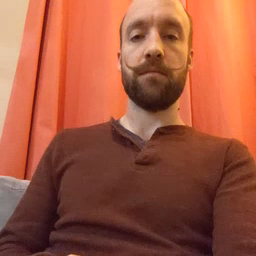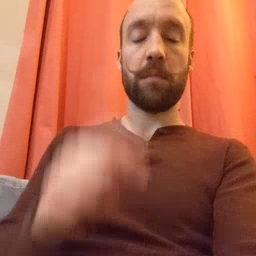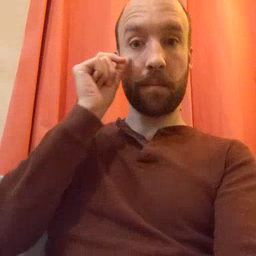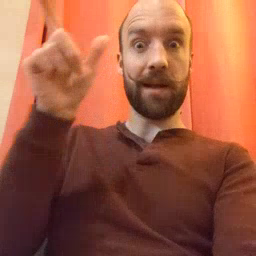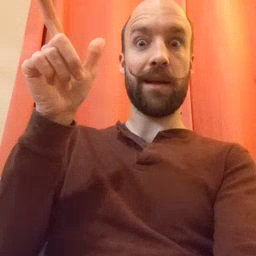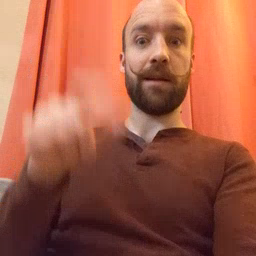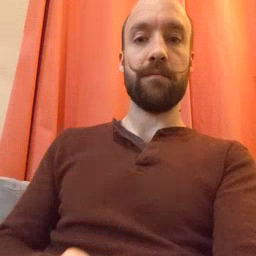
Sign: awake